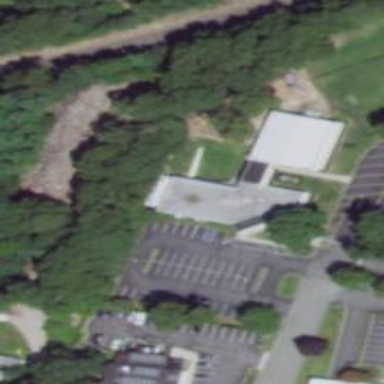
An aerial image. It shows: School building.